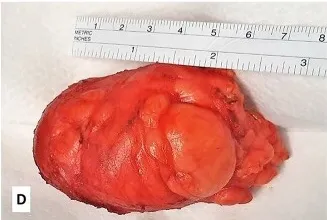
The gross appearance of the specimen showing a lobulated, solid fatty mass with a thin, fibrous capsule.
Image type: medical_photograph (other_medical_photograph)